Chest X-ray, PA view. Patient: 58 years old, sex M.
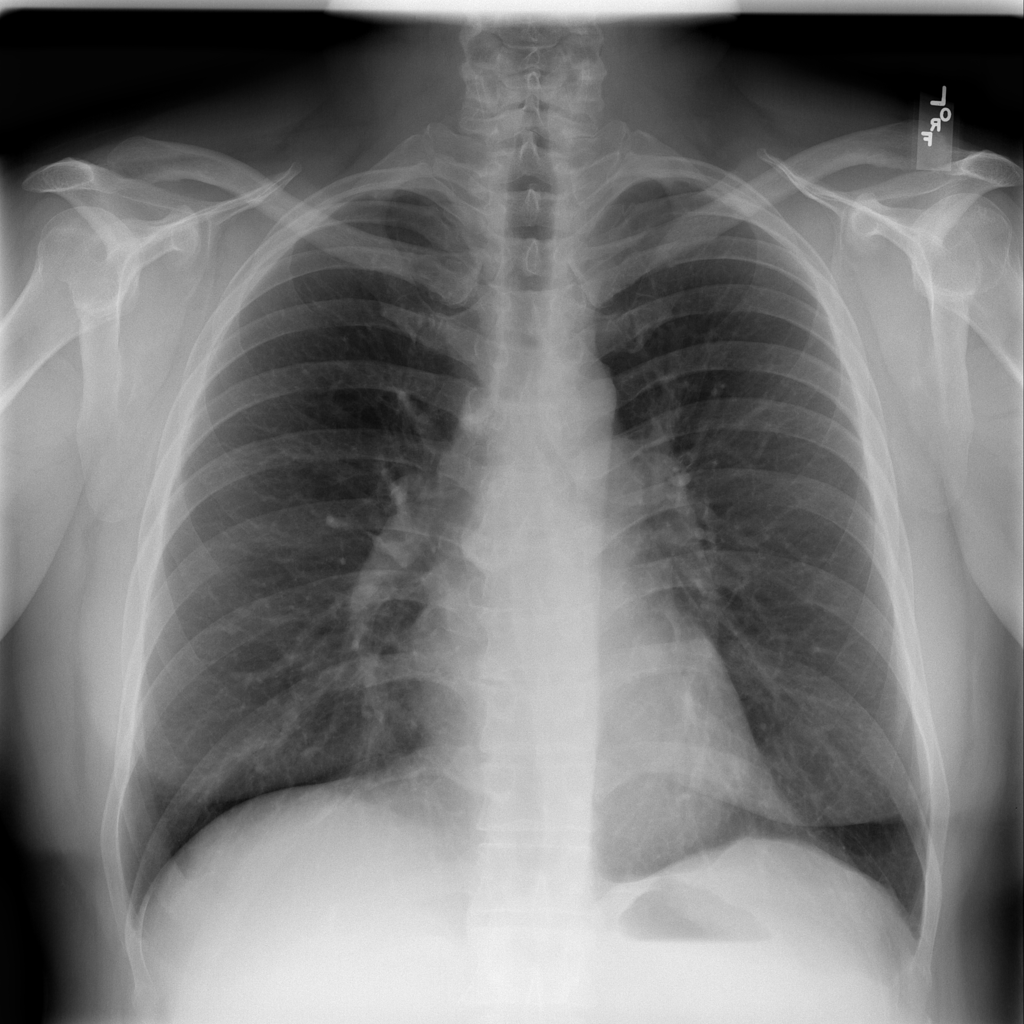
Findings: No Finding